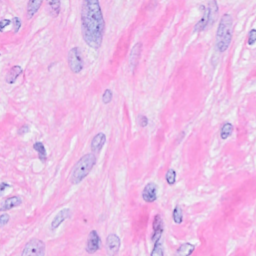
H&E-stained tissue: Breast